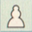
Piece: wP